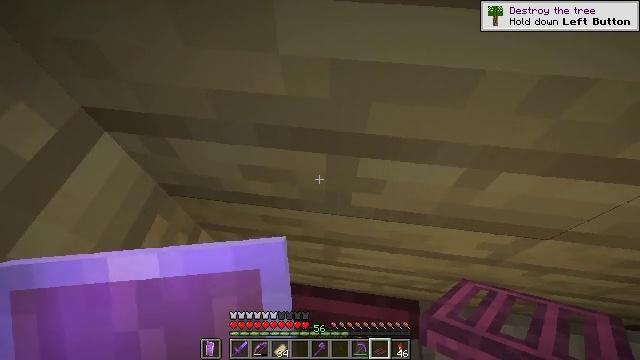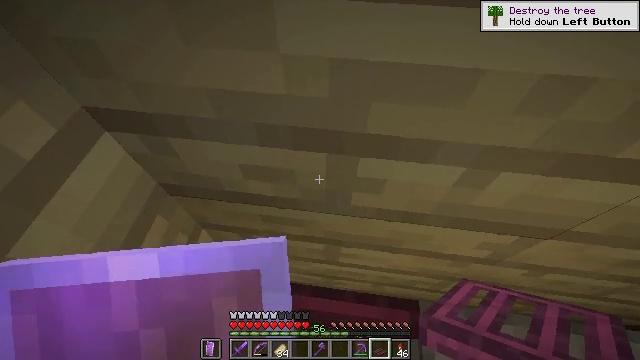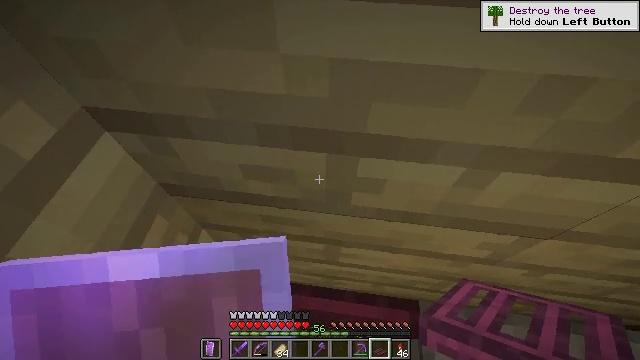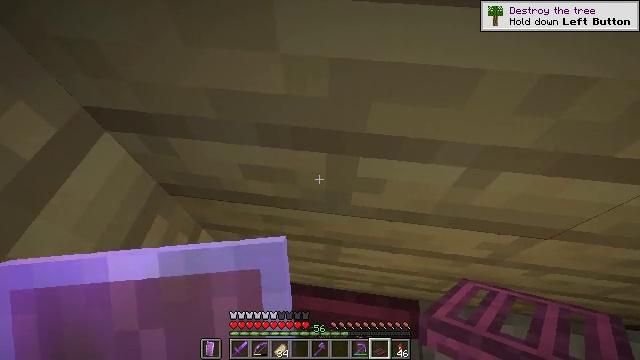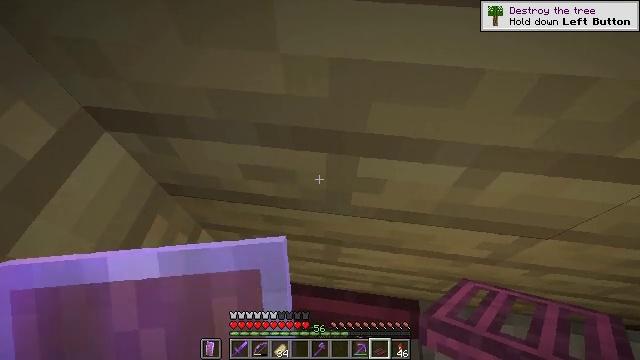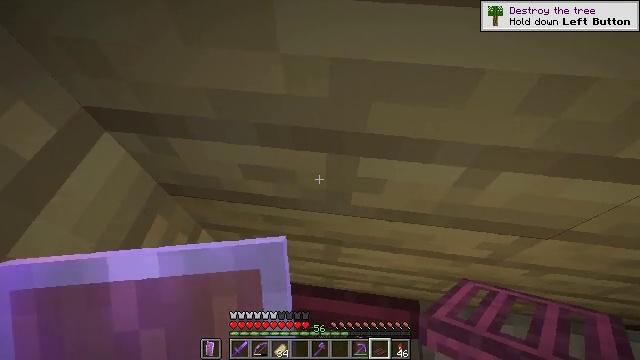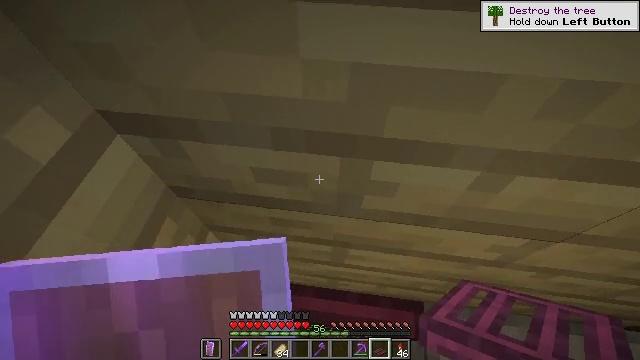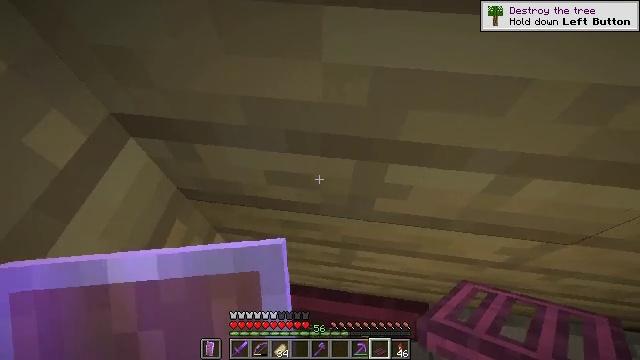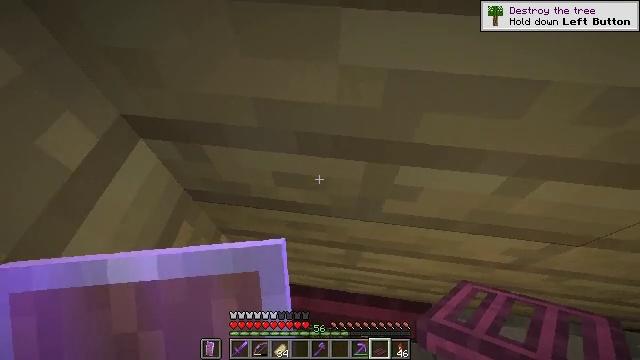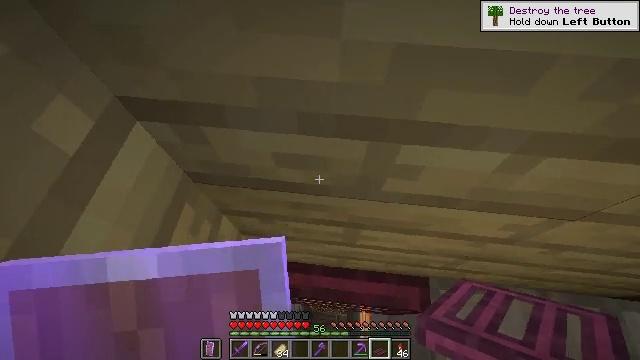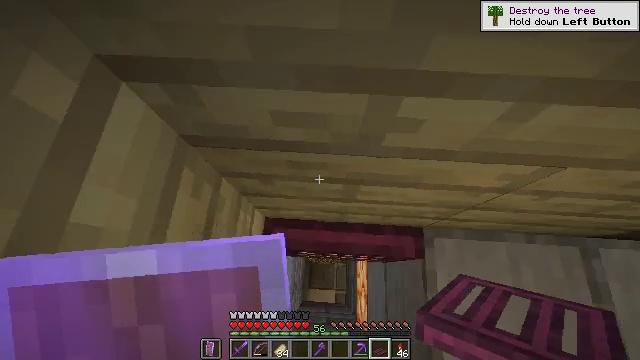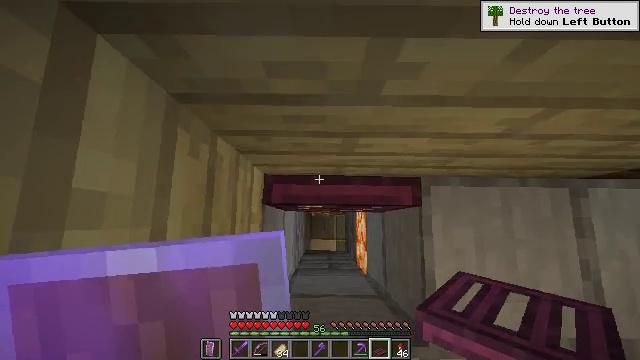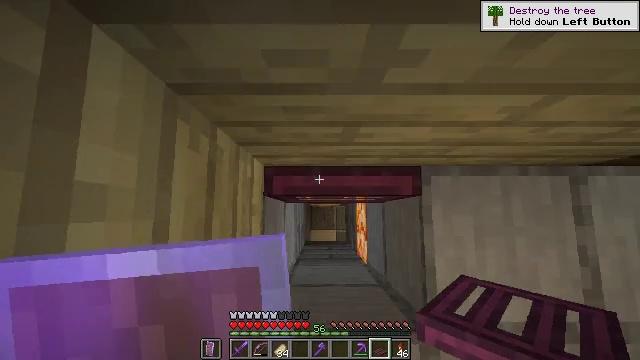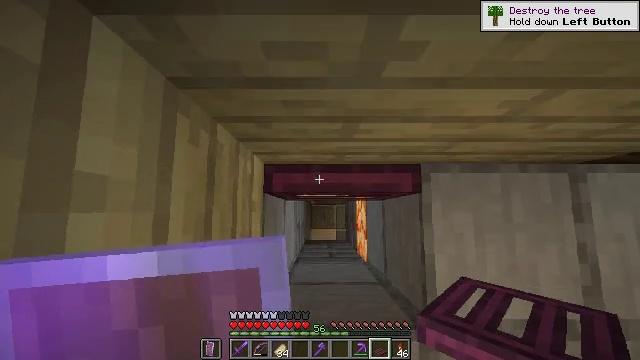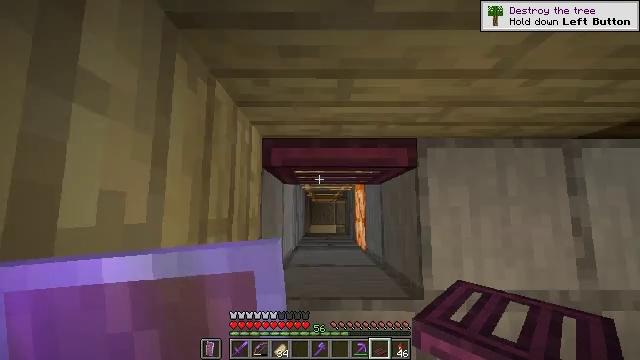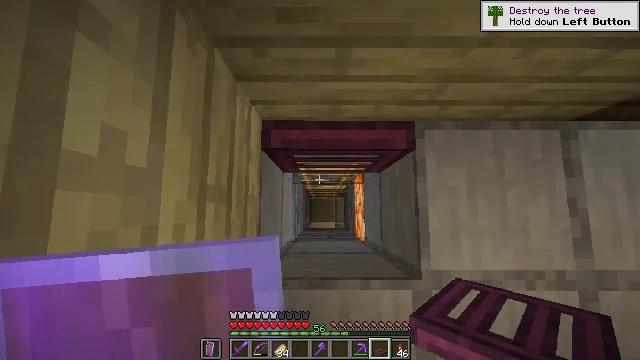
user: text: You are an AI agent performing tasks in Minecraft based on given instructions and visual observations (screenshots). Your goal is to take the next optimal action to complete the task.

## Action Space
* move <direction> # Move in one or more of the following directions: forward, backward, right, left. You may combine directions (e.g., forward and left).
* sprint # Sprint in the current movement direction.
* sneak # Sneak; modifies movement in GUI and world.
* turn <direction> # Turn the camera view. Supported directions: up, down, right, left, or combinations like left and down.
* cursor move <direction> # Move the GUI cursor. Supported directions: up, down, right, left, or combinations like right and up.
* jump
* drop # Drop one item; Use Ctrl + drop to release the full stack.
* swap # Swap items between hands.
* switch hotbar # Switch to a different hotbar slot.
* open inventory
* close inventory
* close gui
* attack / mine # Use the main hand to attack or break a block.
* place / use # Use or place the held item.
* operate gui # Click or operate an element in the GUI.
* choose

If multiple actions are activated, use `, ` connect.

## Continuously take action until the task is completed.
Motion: motion action
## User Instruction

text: Collect the ladder block.
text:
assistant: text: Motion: no_op
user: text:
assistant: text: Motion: no_op
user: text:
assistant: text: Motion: no_op
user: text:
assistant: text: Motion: no_op
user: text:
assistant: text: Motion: move forward
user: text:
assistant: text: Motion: move forward
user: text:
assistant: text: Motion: move forward
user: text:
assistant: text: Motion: move forward
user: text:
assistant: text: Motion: turn right and down
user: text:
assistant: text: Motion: turn right and down
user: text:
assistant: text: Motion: turn right and down
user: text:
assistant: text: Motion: turn down
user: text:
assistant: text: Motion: move back
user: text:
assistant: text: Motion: move back
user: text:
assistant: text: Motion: move back
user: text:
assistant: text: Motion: no_op
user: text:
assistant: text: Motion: no_op
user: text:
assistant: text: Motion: no_op
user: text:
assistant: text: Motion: no_op
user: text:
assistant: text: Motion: no_op
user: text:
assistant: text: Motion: no_op
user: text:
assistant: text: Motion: no_op
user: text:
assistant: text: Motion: move forward
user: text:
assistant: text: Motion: move forward
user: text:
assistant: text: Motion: move forward
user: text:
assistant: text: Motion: move forward, turn right and down
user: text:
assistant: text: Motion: turn right and down
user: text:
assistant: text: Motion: turn down
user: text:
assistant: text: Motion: no_op
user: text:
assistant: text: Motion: no_op